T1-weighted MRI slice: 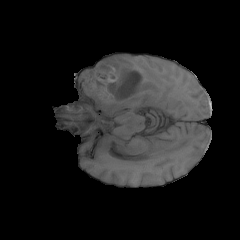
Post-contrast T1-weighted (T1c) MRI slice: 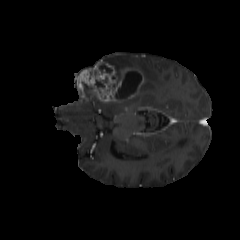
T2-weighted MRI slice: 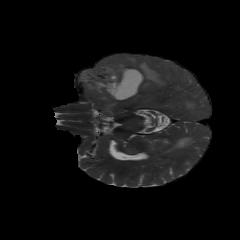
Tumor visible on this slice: yes